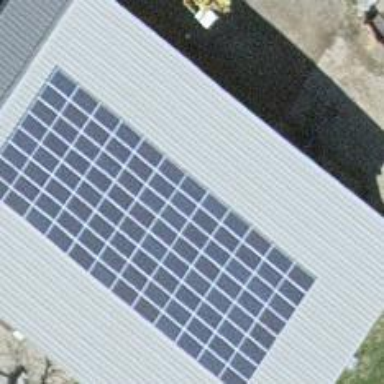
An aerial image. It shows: Solar power generator with photovoltaic panels.